Question: I'm getting no matching function for call to error how can I fix this without using vectors.
This is my header, I'm getting the error at 'fList' method part in 'cpp'.
'''
class Flight{
public:
Flight(int fly,int rw,int st);
~Flight();
Flight* fList(int& sizeOfArray);
private:
int FlightNumber;
int row;
int seat;
int* flightArray;
};
'''
This is my 'cpp':
'''
#include <iostream>
#include <string>
using namespace std;
#include "Flight.h"
Flight::Flight(int fly,int rw,int st){
FlightNumber = fly;
row = rw;
seat = st;
}
Flight::~Flight(){};
Flight* Flight::fList(int& sizeOfArray){
flightArray = new Flight[sizeOfArray];
return flightArray;
}
'''

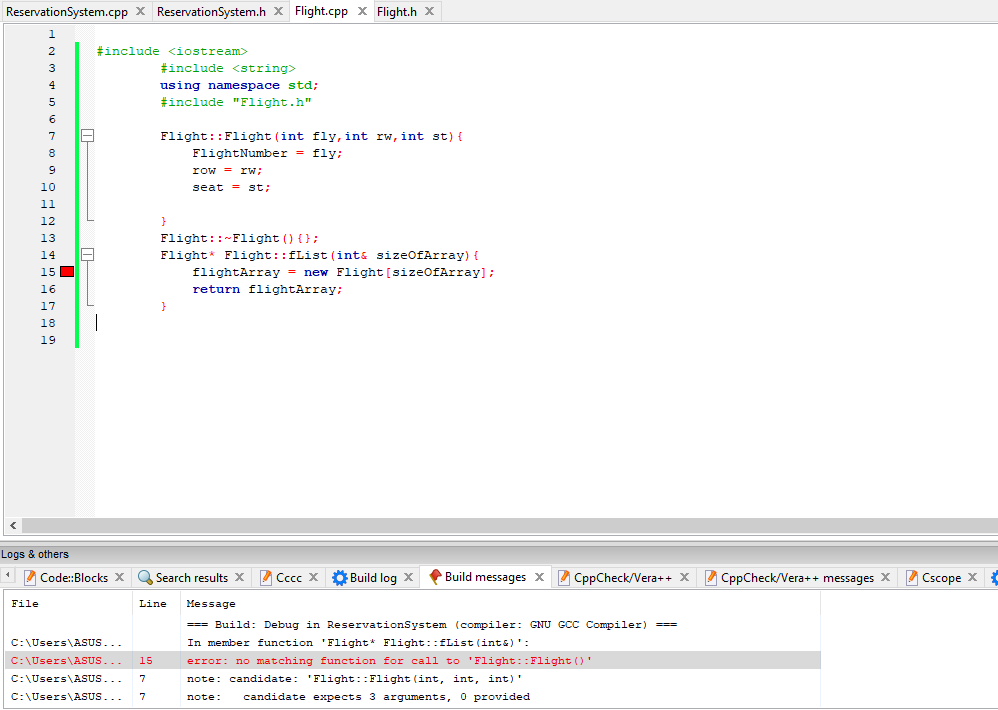
Answer: So
'''
int* flightArray;
'''
should be
'''
Flight* flightArray;
'''
Your code is allocating an array of 'Flights' but your variable is declared for integers not Flights.
Plus as pointed out by @MikeCAT you need to default constructor for 'Flight' if you are going to allocate them with 'new[]'.